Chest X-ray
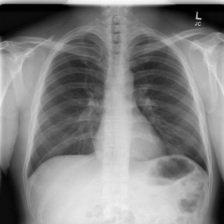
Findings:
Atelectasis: positive
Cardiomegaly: negative
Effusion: negative
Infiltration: negative
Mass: negative
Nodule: negative
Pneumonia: negative
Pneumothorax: negative
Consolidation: negative
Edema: negative
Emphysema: negative
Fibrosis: negative
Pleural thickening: negative
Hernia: negative